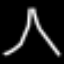
Label: The Eiffel Tower